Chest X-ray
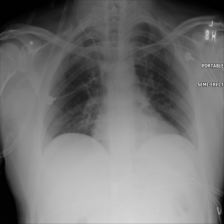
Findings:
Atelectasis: negative
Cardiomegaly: negative
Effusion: negative
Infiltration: negative
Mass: negative
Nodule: negative
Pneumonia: negative
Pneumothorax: negative
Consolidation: negative
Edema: negative
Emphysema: negative
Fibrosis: negative
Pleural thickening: negative
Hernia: negative